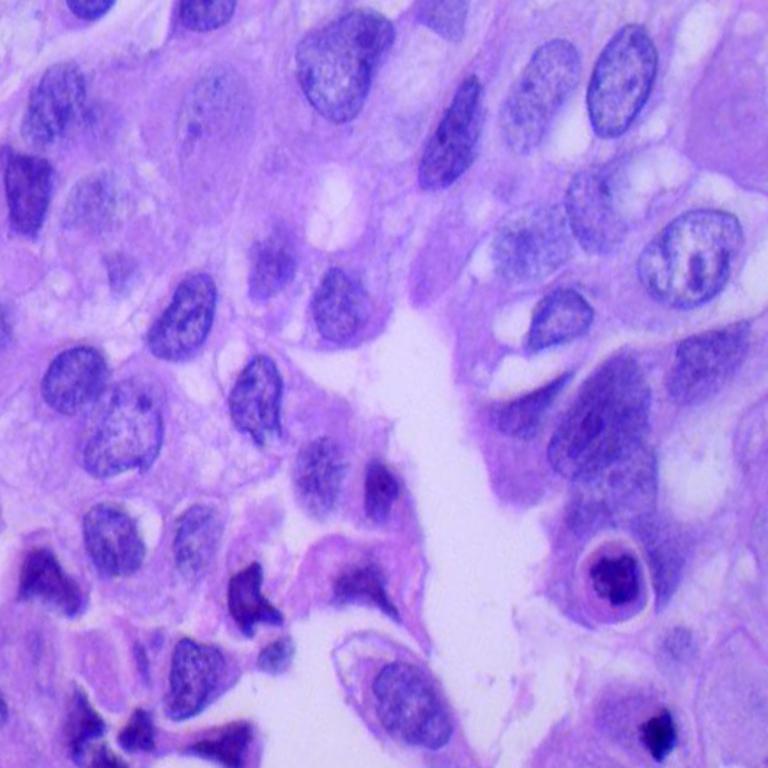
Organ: lung
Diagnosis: adenocarcinomas